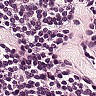
Metastatic tissue present: no